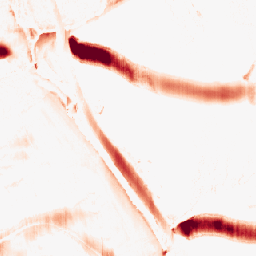
Category: morphological
Decomposition family: morphological_ellipse
Decomposition parameters: operation: opening
width: 30
height: 5
Upsampling method: nearest
Upsampling parameters: scale: 8
Upsampling scale: 8